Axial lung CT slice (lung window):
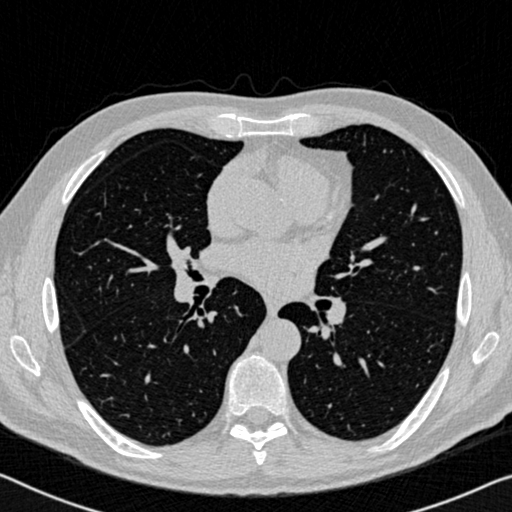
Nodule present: no